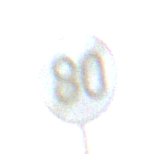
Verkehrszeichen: EndeGeschwindigkeit80
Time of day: SunriseSunset
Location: Outdoor (Nature)
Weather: PartlyCloudy
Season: NotSpecified
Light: Natural